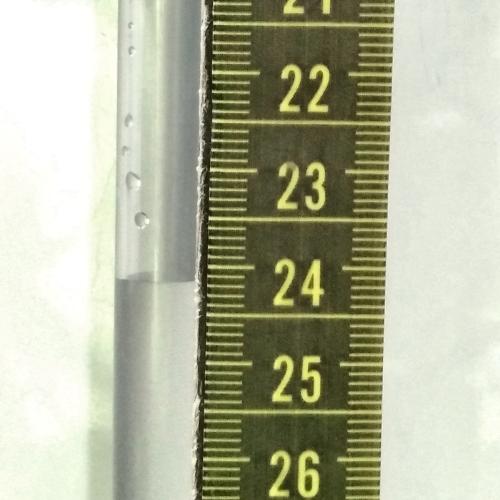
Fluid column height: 24.2 cm